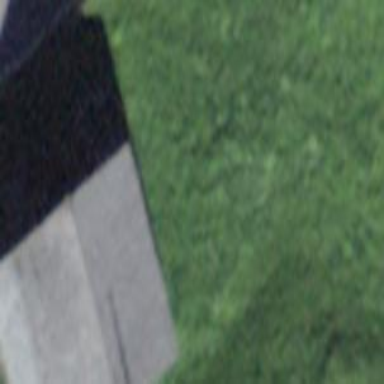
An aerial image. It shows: Barn.